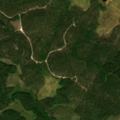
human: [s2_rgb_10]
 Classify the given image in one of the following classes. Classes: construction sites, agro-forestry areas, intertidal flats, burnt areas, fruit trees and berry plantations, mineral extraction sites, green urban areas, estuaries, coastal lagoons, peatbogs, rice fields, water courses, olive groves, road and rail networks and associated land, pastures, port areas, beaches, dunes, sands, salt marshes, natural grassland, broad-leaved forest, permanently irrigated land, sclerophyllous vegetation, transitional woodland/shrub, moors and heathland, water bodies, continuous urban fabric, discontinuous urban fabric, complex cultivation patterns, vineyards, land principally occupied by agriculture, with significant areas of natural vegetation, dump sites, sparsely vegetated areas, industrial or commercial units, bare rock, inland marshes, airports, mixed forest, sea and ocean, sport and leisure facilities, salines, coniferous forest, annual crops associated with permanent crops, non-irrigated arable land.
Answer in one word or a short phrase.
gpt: coniferous forest, peatbogs